Field crop: maize
Growth stage: 2
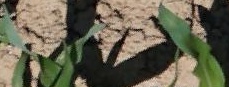
Species: maize